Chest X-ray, AP view. Patient: 47 years old, sex M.
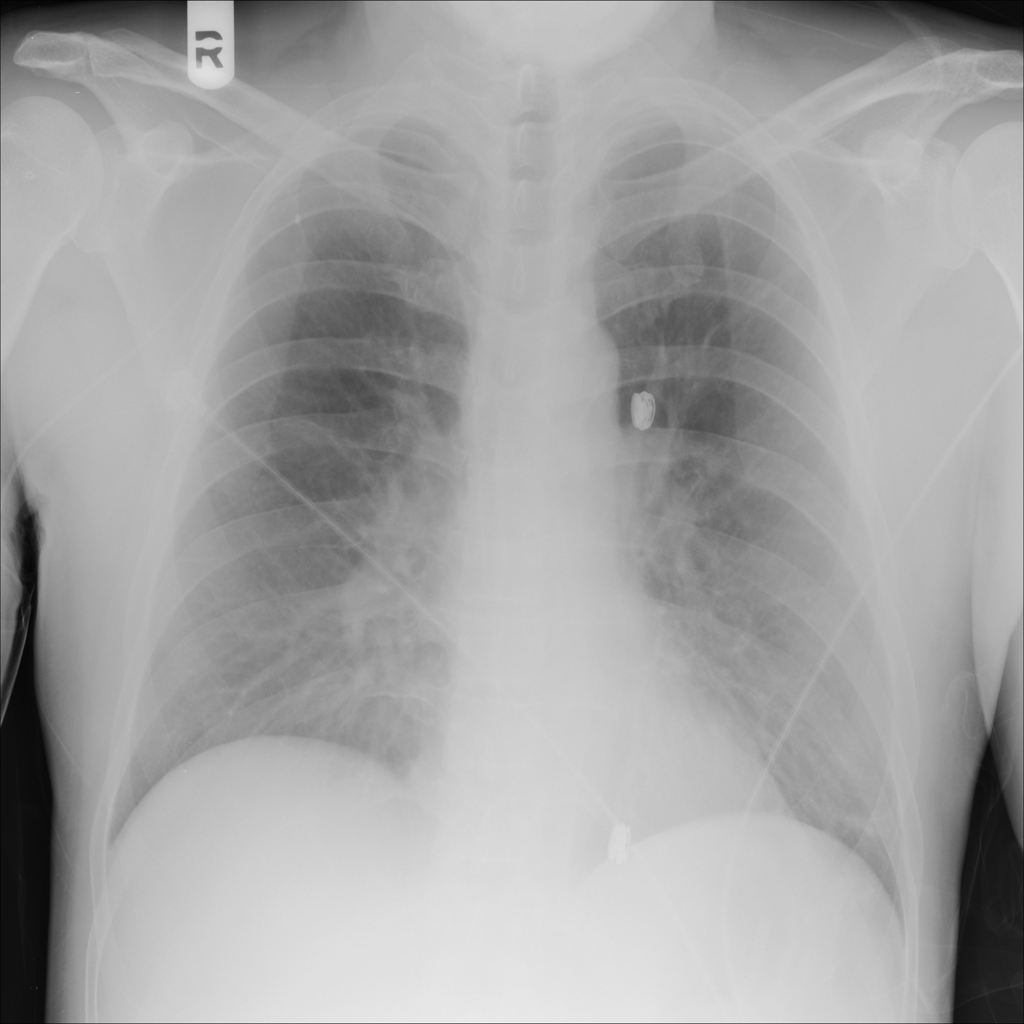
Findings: No Finding